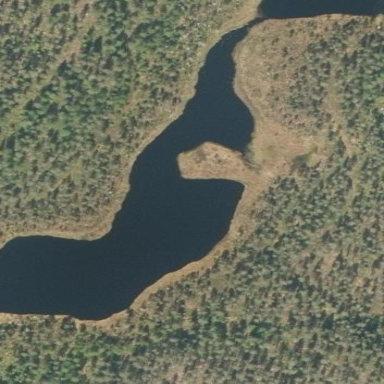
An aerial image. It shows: Lake with natural water.